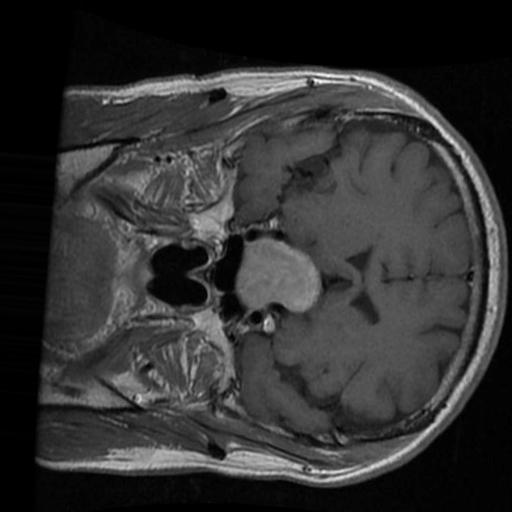
Label: brain_tumor